Question: I wrote a client.cs that opens a spreadsheet in a new thread when server tells so:
'''
if (!isSpreadsheetOpen)
{
isSpreadsheetOpen= true;
GUI = new Form1(ClientStringSocket);
connectedToServer = true;
var thread = new System.Threading.Thread(delegate()
{
Application.EnableVisualStyles();
Application.SetCompatibleTextRenderingDefault(false);
DemoApplicationContext appContext = DemoApplicationContext.getAppContext();
appContext.RunForm(GUI);
Application.Run(appContext);
});
thread.Start();
}
'''
When the user clicks save button, the dialog that looks like a picture below will pop up.
'''
if (saveFileDialog1.ShowDialog() == DialogResult.OK)
{
spreadsheet.Save(saveFileDialog1.FileName);
}
'''

However, I am getting this error.
'''
ThreadStateExcepton: Current thread must be set to single thread apartment (STA) mode before OLE calls can be made. Ensure that your Main function has STAThreadAttribute marked on it. This exception is only raised if a debugger is attached to the process.
'''
I have tried adding [STAThread] to no avail. How do I resolve this error?
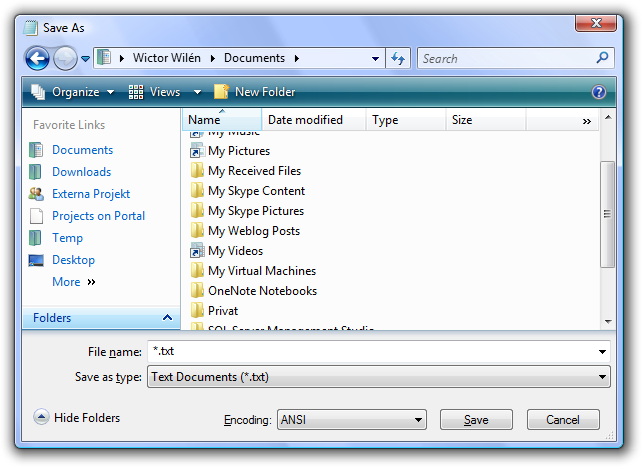
Answer: I was able to resolve this issue by adding these two lines before starting the thread:
'''
thread.IsBackground = true;
thread.SetApartmentState(ApartmentState.STA);
thread.Start();
'''